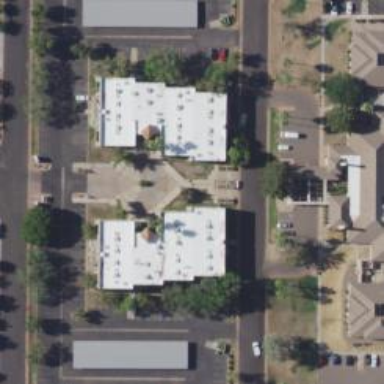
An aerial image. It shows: Healthcare clinic.